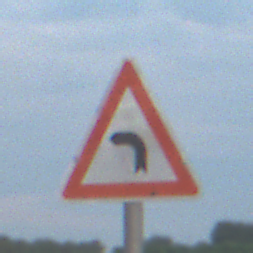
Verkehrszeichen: KurveLinks
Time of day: SunriseSunset
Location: Outdoor (Nature)
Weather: PartlyCloudy
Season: NotSpecified
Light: Natural